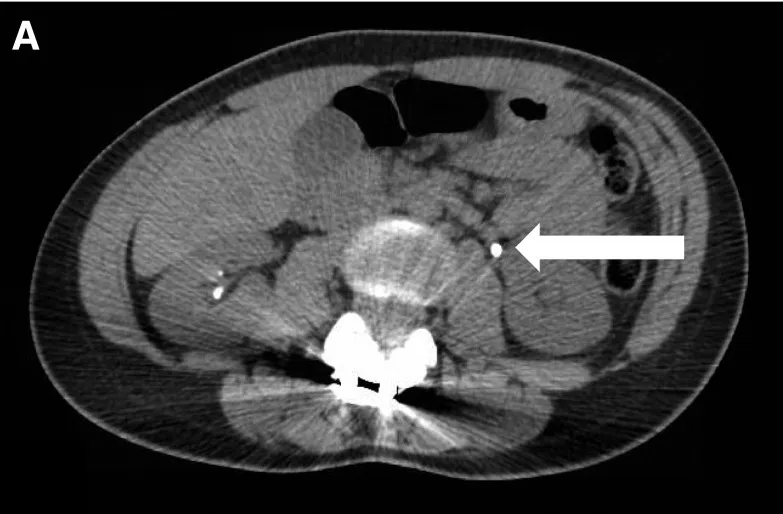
Representative selection of CT abdomen and pelvis images showing location of obstructing proximal ureteral stone, including axial.
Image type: radiology (ct)